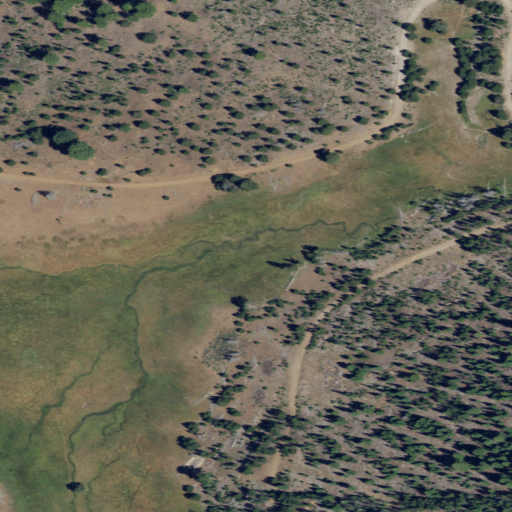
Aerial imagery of plain(s) in Oregon named Paxton Meadows containing shrub, woody wetlands, evergreen forest, grassland, and herbaceous wetlands